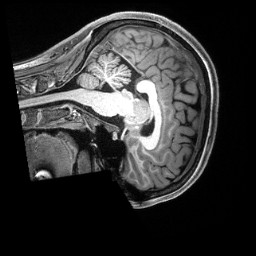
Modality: T1w
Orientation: sagittal
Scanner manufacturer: siemens
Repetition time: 2.5 s
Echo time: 0.00231 s